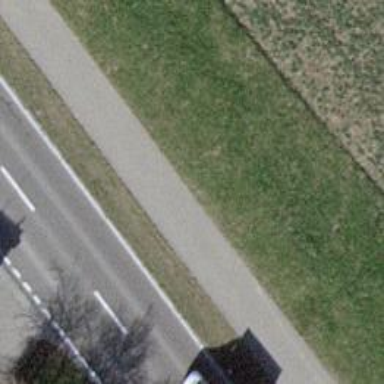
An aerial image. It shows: Track with grass paver surface. The track has grade 1 tracktype.